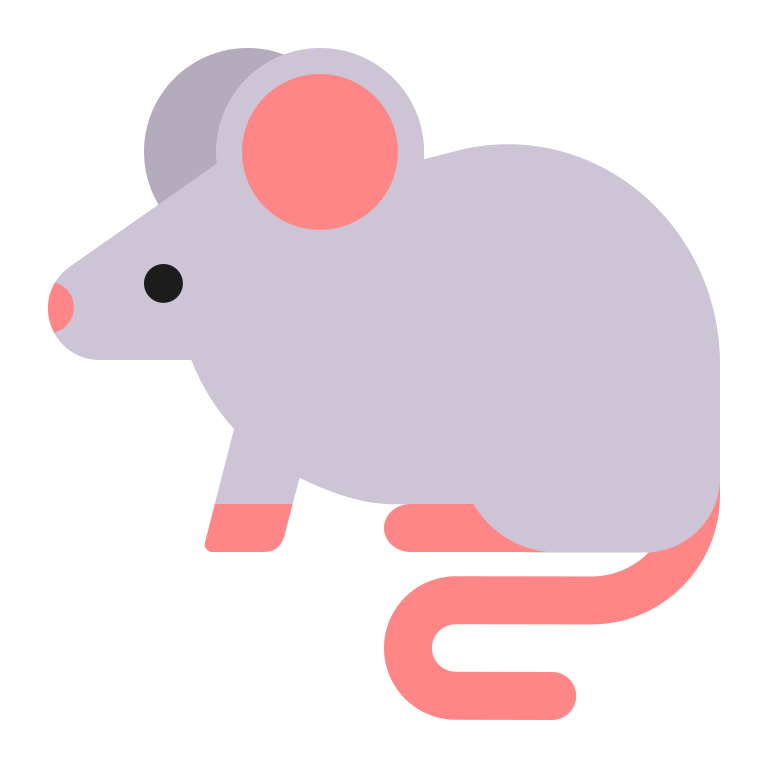
mouse flat